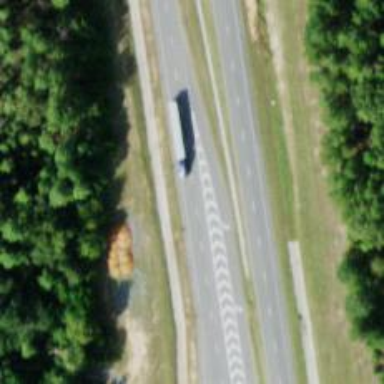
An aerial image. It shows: Expressway with asphalt surface classified as trunk highway.